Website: bh-photo
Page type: receipt
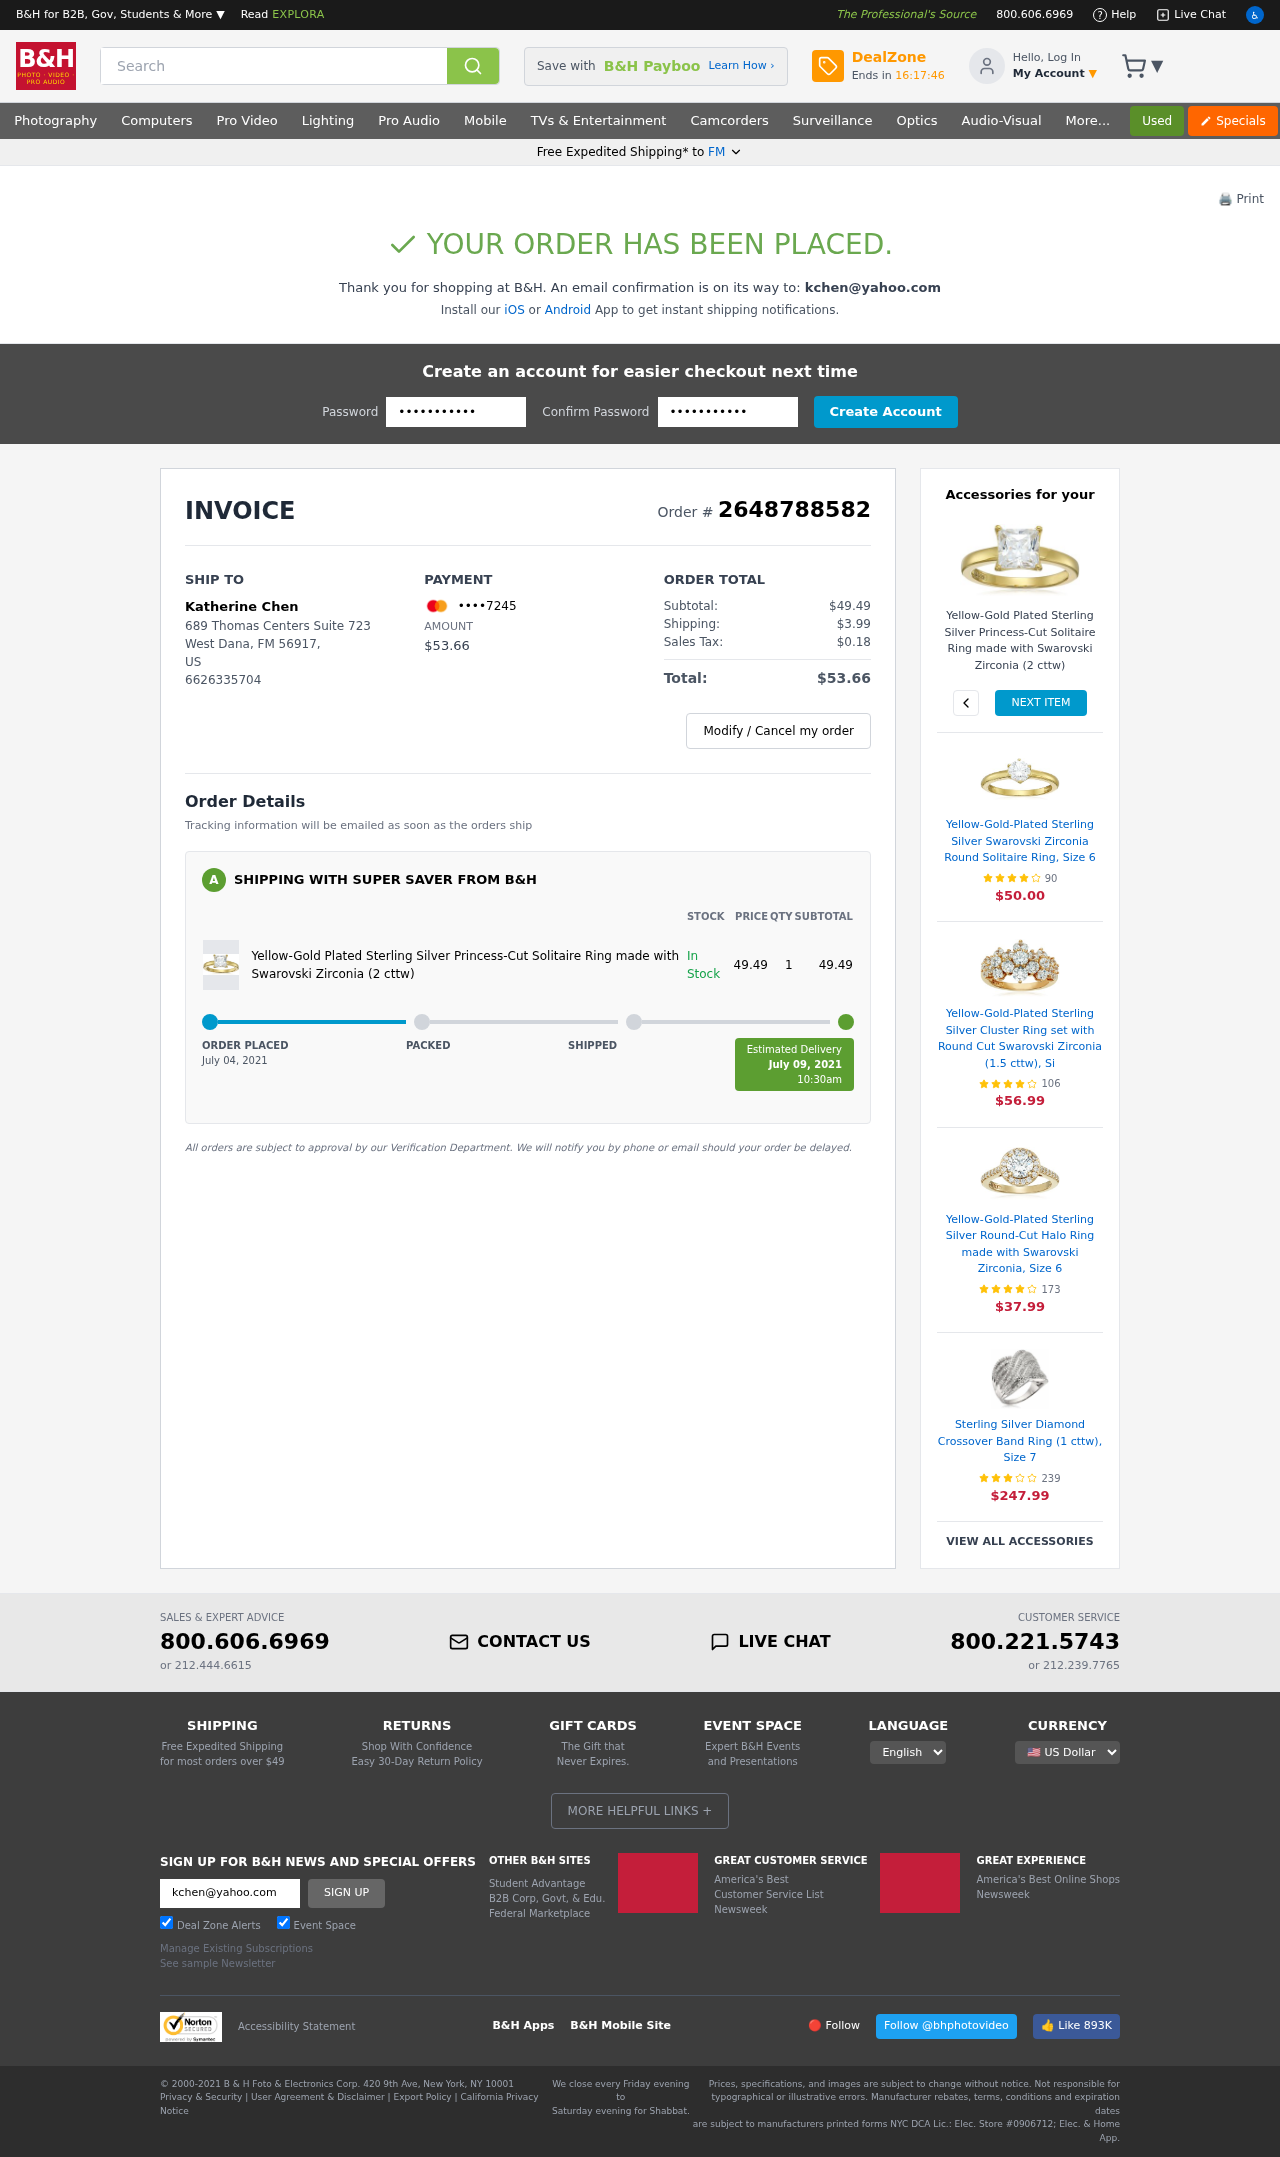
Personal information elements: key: PII_CARD_LAST4
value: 7245
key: PII_CITY
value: West Dana
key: PII_EMAIL
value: kchen@yahoo.com
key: PII_FULLNAME
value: Katherine Chen
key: PII_PHONE
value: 6626335704
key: PII_POSTCODE
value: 56917
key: PII_STATE
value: FM
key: PII_STATE_ABBR
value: FM
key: PII_STREET
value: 689 Thomas Centers Suite 723
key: PII_COUNTRY_CODE
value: US
Product elements: key: PRODUCT1_NAME
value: Yellow-Gold Plated Sterling Silver Princess-Cut Solitaire Ring made with Swarovski Zirconia (2 cttw)
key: PRODUCT1_PRICE
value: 49.49
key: PRODUCT1_QUANTITY
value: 1
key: PRODUCT1_NAME2
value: Yellow-Gold Plated Sterling Silver Princess-Cut Solitaire Ring made with Swarovski Zirconia (2 cttw)
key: PRODUCT2_NAME
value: Yellow-Gold-Plated Sterling Silver Swarovski Zirconia Round Solitaire Ring, Size 6
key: PRODUCT2_NUM_RATINGS
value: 90
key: PRODUCT2_PRICE
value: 50.00
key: PRODUCT3_NAME
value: Yellow-Gold-Plated Sterling Silver Cluster Ring set with Round Cut Swarovski Zirconia (1.5 cttw), Si
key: PRODUCT3_NUM_RATINGS
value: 106
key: PRODUCT3_PRICE
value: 56.99
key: PRODUCT4_NAME
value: Yellow-Gold-Plated Sterling Silver Round-Cut Halo Ring made with Swarovski Zirconia, Size 6
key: PRODUCT4_NUM_RATINGS
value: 173
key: PRODUCT4_PRICE
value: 37.99
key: PRODUCT5_NAME
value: Sterling Silver Diamond Crossover Band Ring (1 cttw), Size 7
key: PRODUCT5_NUM_RATINGS
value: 239
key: PRODUCT5_PRICE
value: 247.99
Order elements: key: ORDER_ID
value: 2648788582
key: ORDER_TOTAL
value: $53.66
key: ORDER_SUBTOTAL
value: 49.49
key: ORDER_SUBTOTAL
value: $49.49
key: ORDER_SHIPPING_COST
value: $3.99
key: ORDER_TAX
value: $0.18
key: ORDER_DATE
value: July 04, 2021
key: ORDER_DELIVERY_DATE
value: July 09, 2021
Search elements: key: HEADER_SEARCH
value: Search